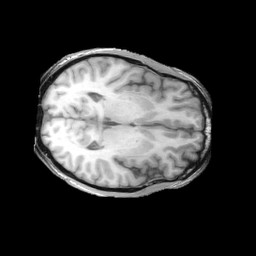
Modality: T1w
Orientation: axial
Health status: ill
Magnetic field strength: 3 T